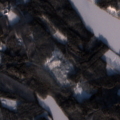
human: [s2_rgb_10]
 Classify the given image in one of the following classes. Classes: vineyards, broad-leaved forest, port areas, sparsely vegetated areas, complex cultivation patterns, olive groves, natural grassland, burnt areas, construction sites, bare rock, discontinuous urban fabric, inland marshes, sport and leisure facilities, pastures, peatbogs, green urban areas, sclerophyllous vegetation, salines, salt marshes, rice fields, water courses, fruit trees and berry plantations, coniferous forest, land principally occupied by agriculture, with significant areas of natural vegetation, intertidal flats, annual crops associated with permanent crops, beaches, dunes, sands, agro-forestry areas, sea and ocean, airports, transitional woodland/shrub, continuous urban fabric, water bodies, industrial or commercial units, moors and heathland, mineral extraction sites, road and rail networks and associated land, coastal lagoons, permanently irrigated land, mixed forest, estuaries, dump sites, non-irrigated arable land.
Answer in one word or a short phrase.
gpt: broad-leaved forest, coniferous forest, mixed forest, transitional woodland/shrub, water bodies